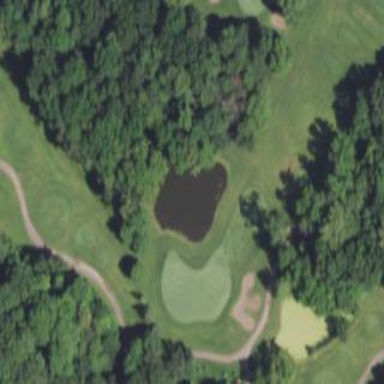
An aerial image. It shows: Grassy area designated as golf fairway.